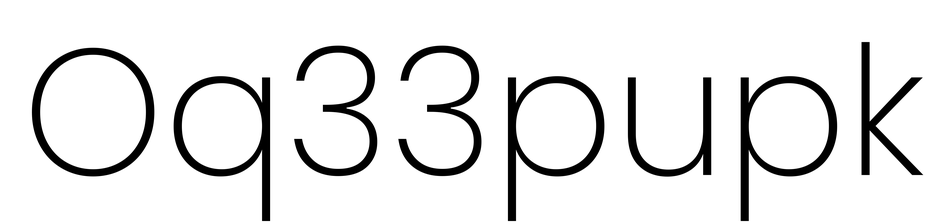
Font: Poppins-ExtraLight